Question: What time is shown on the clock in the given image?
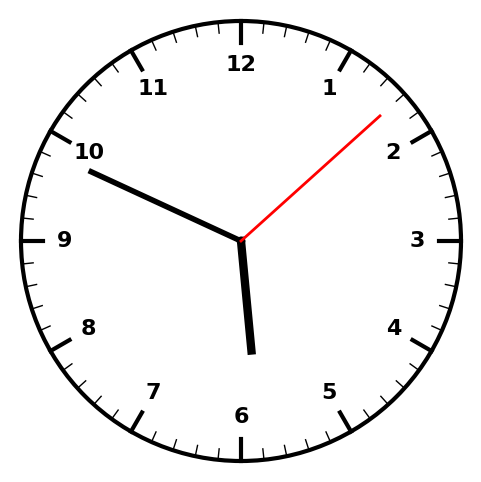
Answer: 05:49:08